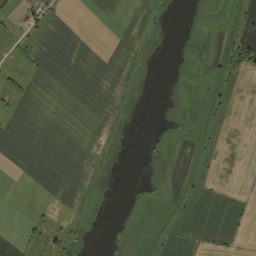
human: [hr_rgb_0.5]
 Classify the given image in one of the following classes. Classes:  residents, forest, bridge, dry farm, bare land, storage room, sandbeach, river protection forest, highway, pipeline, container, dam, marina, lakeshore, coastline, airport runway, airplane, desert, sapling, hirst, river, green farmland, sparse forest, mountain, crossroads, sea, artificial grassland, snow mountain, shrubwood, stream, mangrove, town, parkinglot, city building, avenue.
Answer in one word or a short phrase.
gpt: river